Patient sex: M
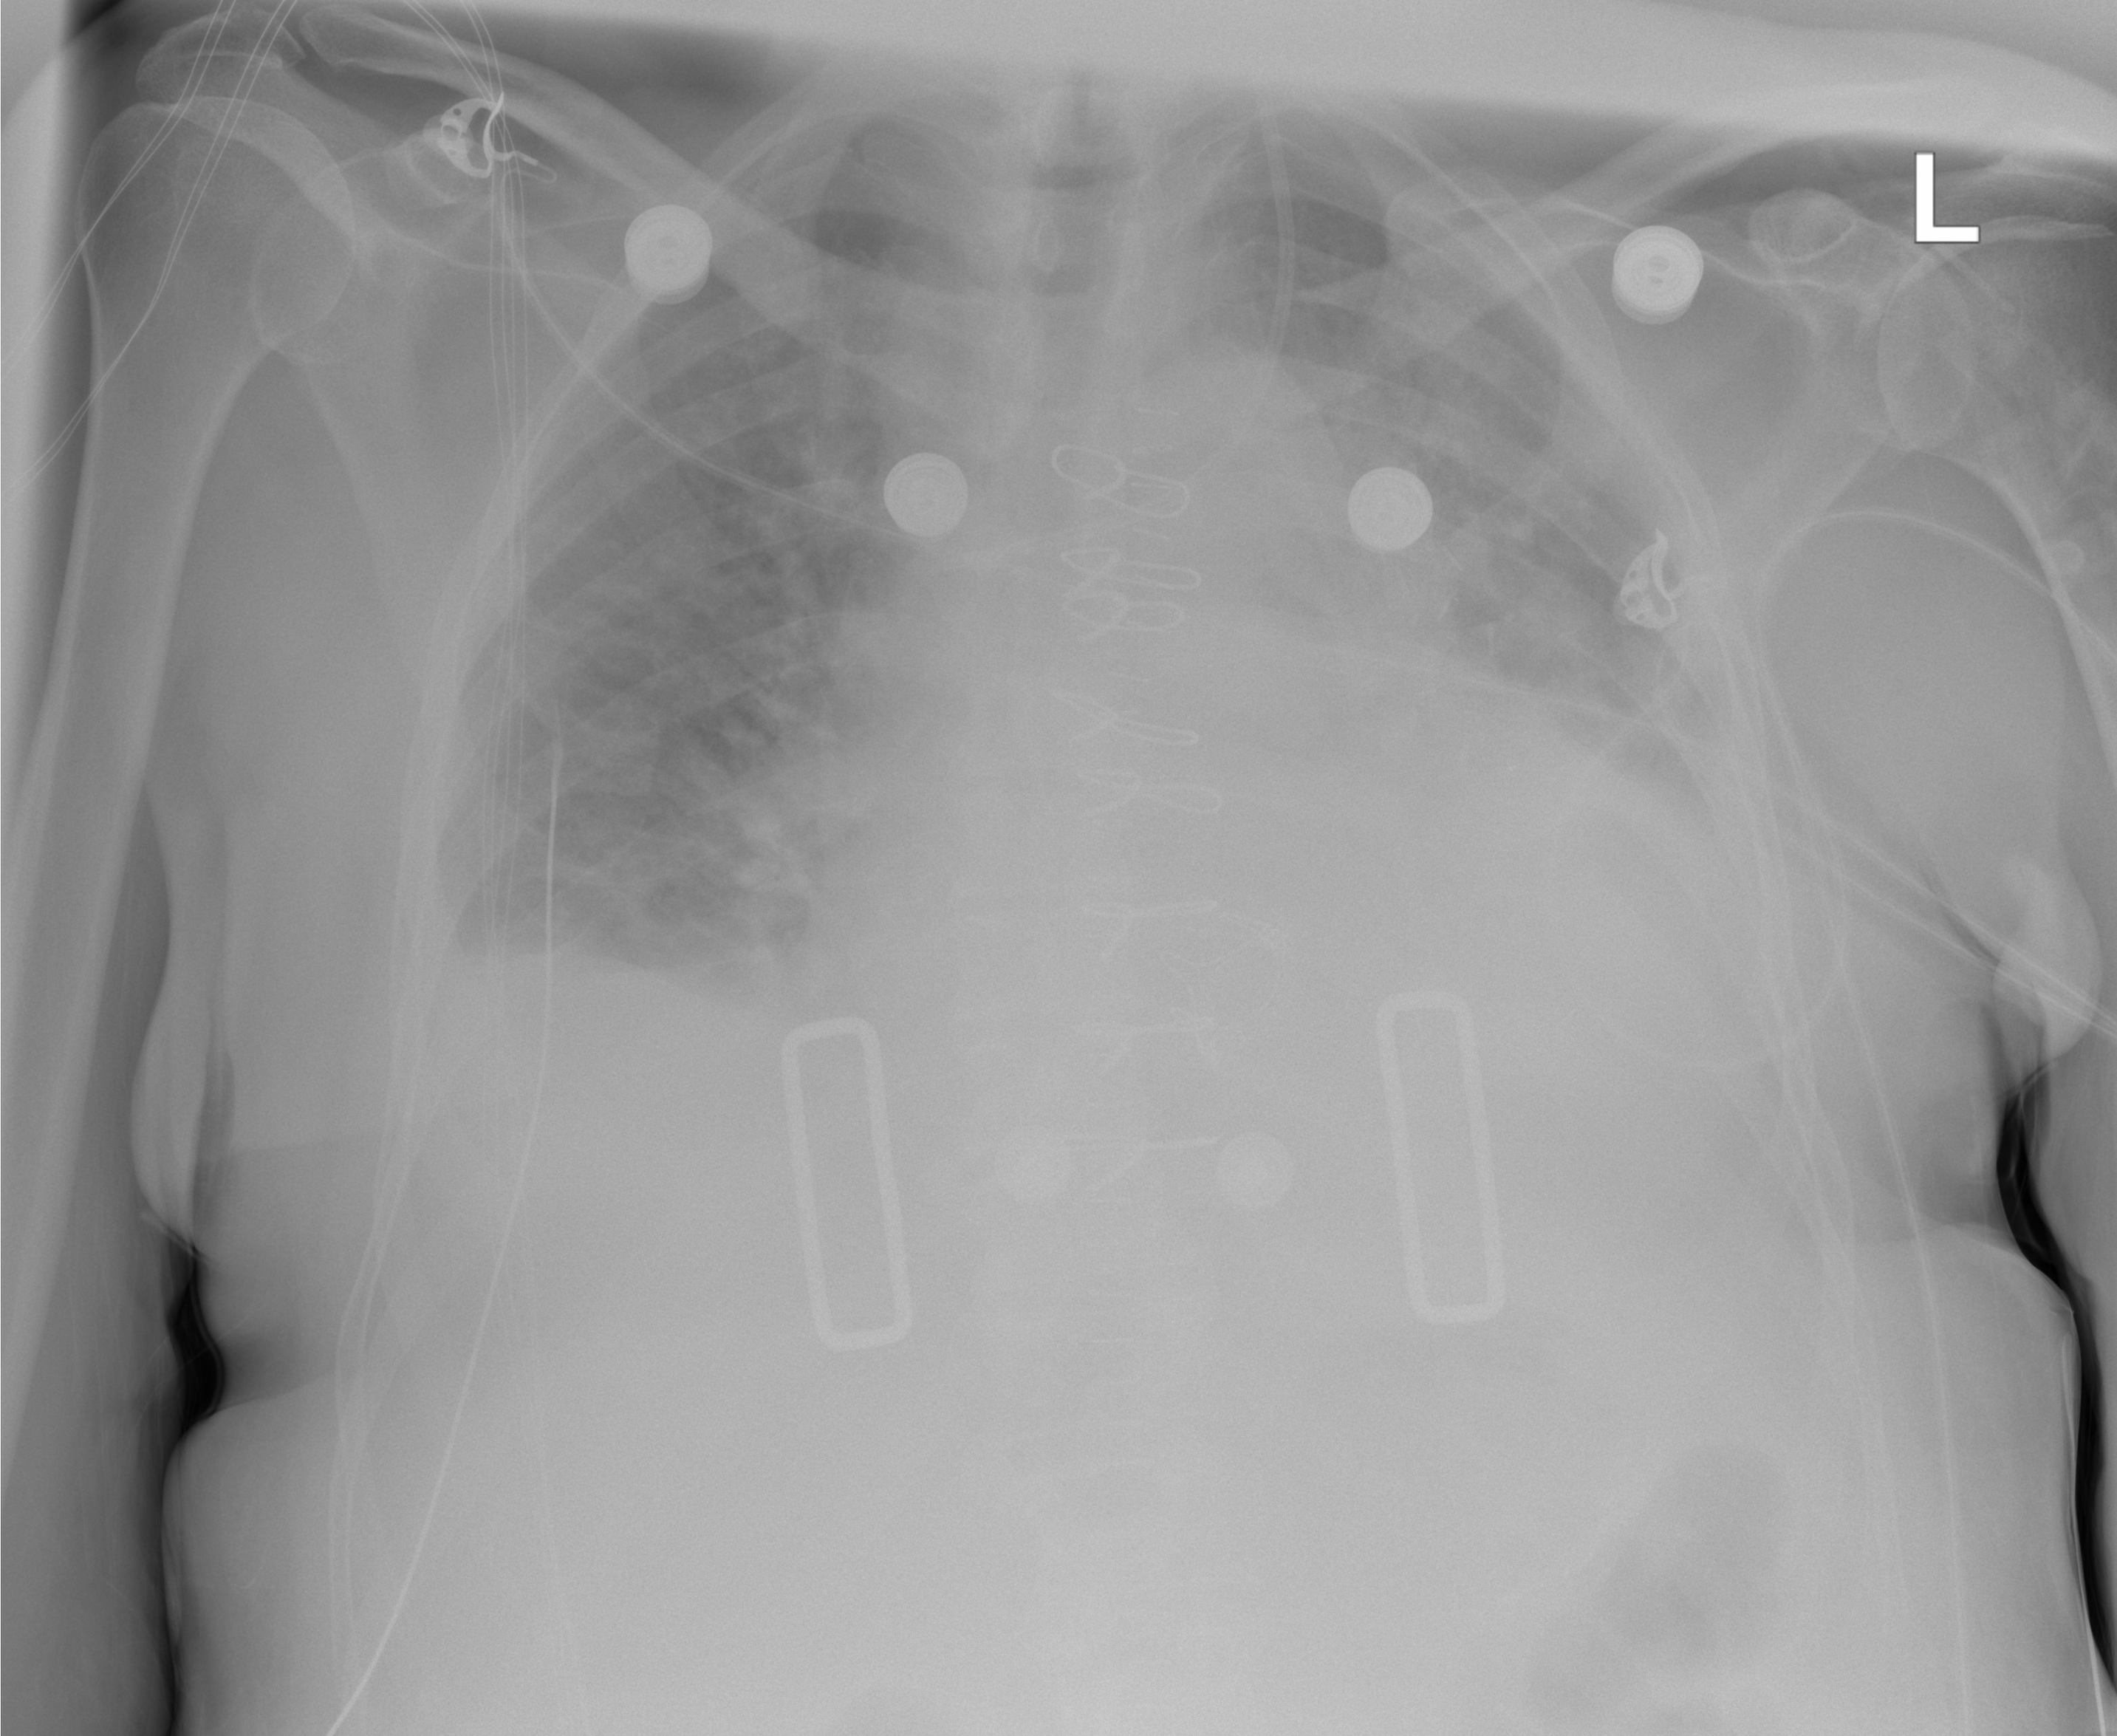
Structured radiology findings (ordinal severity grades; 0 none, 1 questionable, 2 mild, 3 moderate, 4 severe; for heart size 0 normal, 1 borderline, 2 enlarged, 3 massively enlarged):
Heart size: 2
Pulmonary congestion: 2
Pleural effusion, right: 2
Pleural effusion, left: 2
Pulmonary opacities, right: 2
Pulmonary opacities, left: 2
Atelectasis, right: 2
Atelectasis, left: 2